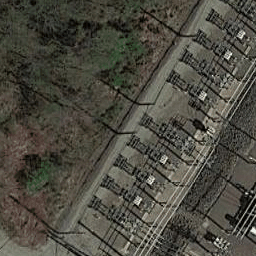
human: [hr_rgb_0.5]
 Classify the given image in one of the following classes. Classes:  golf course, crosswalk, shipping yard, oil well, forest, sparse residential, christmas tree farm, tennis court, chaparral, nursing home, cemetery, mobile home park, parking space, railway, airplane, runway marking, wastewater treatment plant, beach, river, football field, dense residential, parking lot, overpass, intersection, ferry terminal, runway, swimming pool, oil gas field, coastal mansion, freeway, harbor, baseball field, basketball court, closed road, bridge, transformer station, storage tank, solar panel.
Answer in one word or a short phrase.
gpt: transformer station